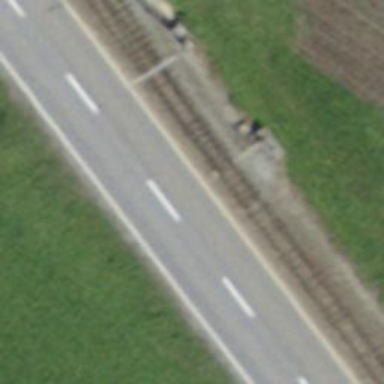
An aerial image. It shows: Railway switch.